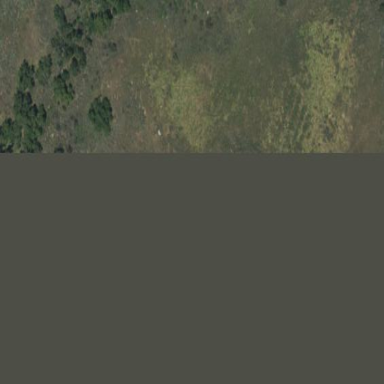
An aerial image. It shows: Grassland covered with grass.